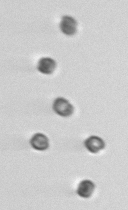
Label: Phaeocystis